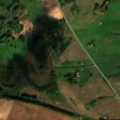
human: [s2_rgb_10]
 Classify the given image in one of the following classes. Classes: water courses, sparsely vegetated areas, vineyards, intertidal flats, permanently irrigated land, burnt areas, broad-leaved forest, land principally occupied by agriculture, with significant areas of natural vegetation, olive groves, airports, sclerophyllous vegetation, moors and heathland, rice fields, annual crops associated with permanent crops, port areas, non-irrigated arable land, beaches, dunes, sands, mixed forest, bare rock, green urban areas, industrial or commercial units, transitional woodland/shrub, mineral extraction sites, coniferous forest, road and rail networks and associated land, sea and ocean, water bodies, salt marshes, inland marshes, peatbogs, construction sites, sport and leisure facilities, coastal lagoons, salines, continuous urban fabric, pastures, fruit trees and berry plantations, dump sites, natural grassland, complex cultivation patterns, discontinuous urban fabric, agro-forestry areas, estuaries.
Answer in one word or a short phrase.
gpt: non-irrigated arable land, pastures, land principally occupied by agriculture, with significant areas of natural vegetation, broad-leaved forest, inland marshes